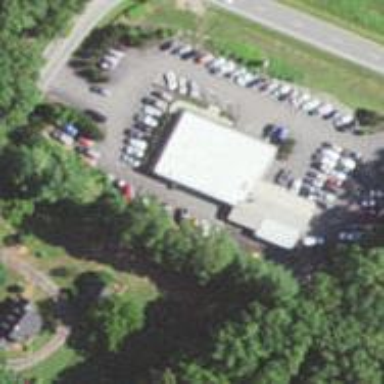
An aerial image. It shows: Car rental facility.